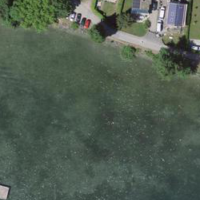
EUNIS habitat code: 14
Species observed at this site:
Certhia brachydactyla
Corvus corone
Podiceps cristatus
Fulica atra
Podiceps auritus
Limosa lapponica
Podiceps nigricollis
Limosa limosa
Buteo buteo
Sylvia atricapilla
Chroicocephalus ridibundus
Platalea leucorodia
Phylloscopus collybita
Larus michahellis
Cygnus olor
Gallinula chloropus
Phoenicurus ochruros
Tringa erythropus
Riparia riparia
Cyanistes caeruleus
Alopochen aegyptiaca
Anas platyrhynchos
Troglodytes troglodytes
Larus canus
Sturnus vulgaris
Calidris ferruginea
Aythya fuligula
Fringilla coelebs
Regulus ignicapilla
Passer domesticus
Sedum acre
Turdus merula
Columba palumbus
Salix alba
Phalacrocorax carbo
Mareca strepera
Parus major
Hirundo rustica
Mergus merganser
Milvus milvus
Sterna hirundo
Cinclus cinclus
Calidris pugnax
Ichthyaetus melanocephalus
Motacilla alba
Delichon urbicum